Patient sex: F
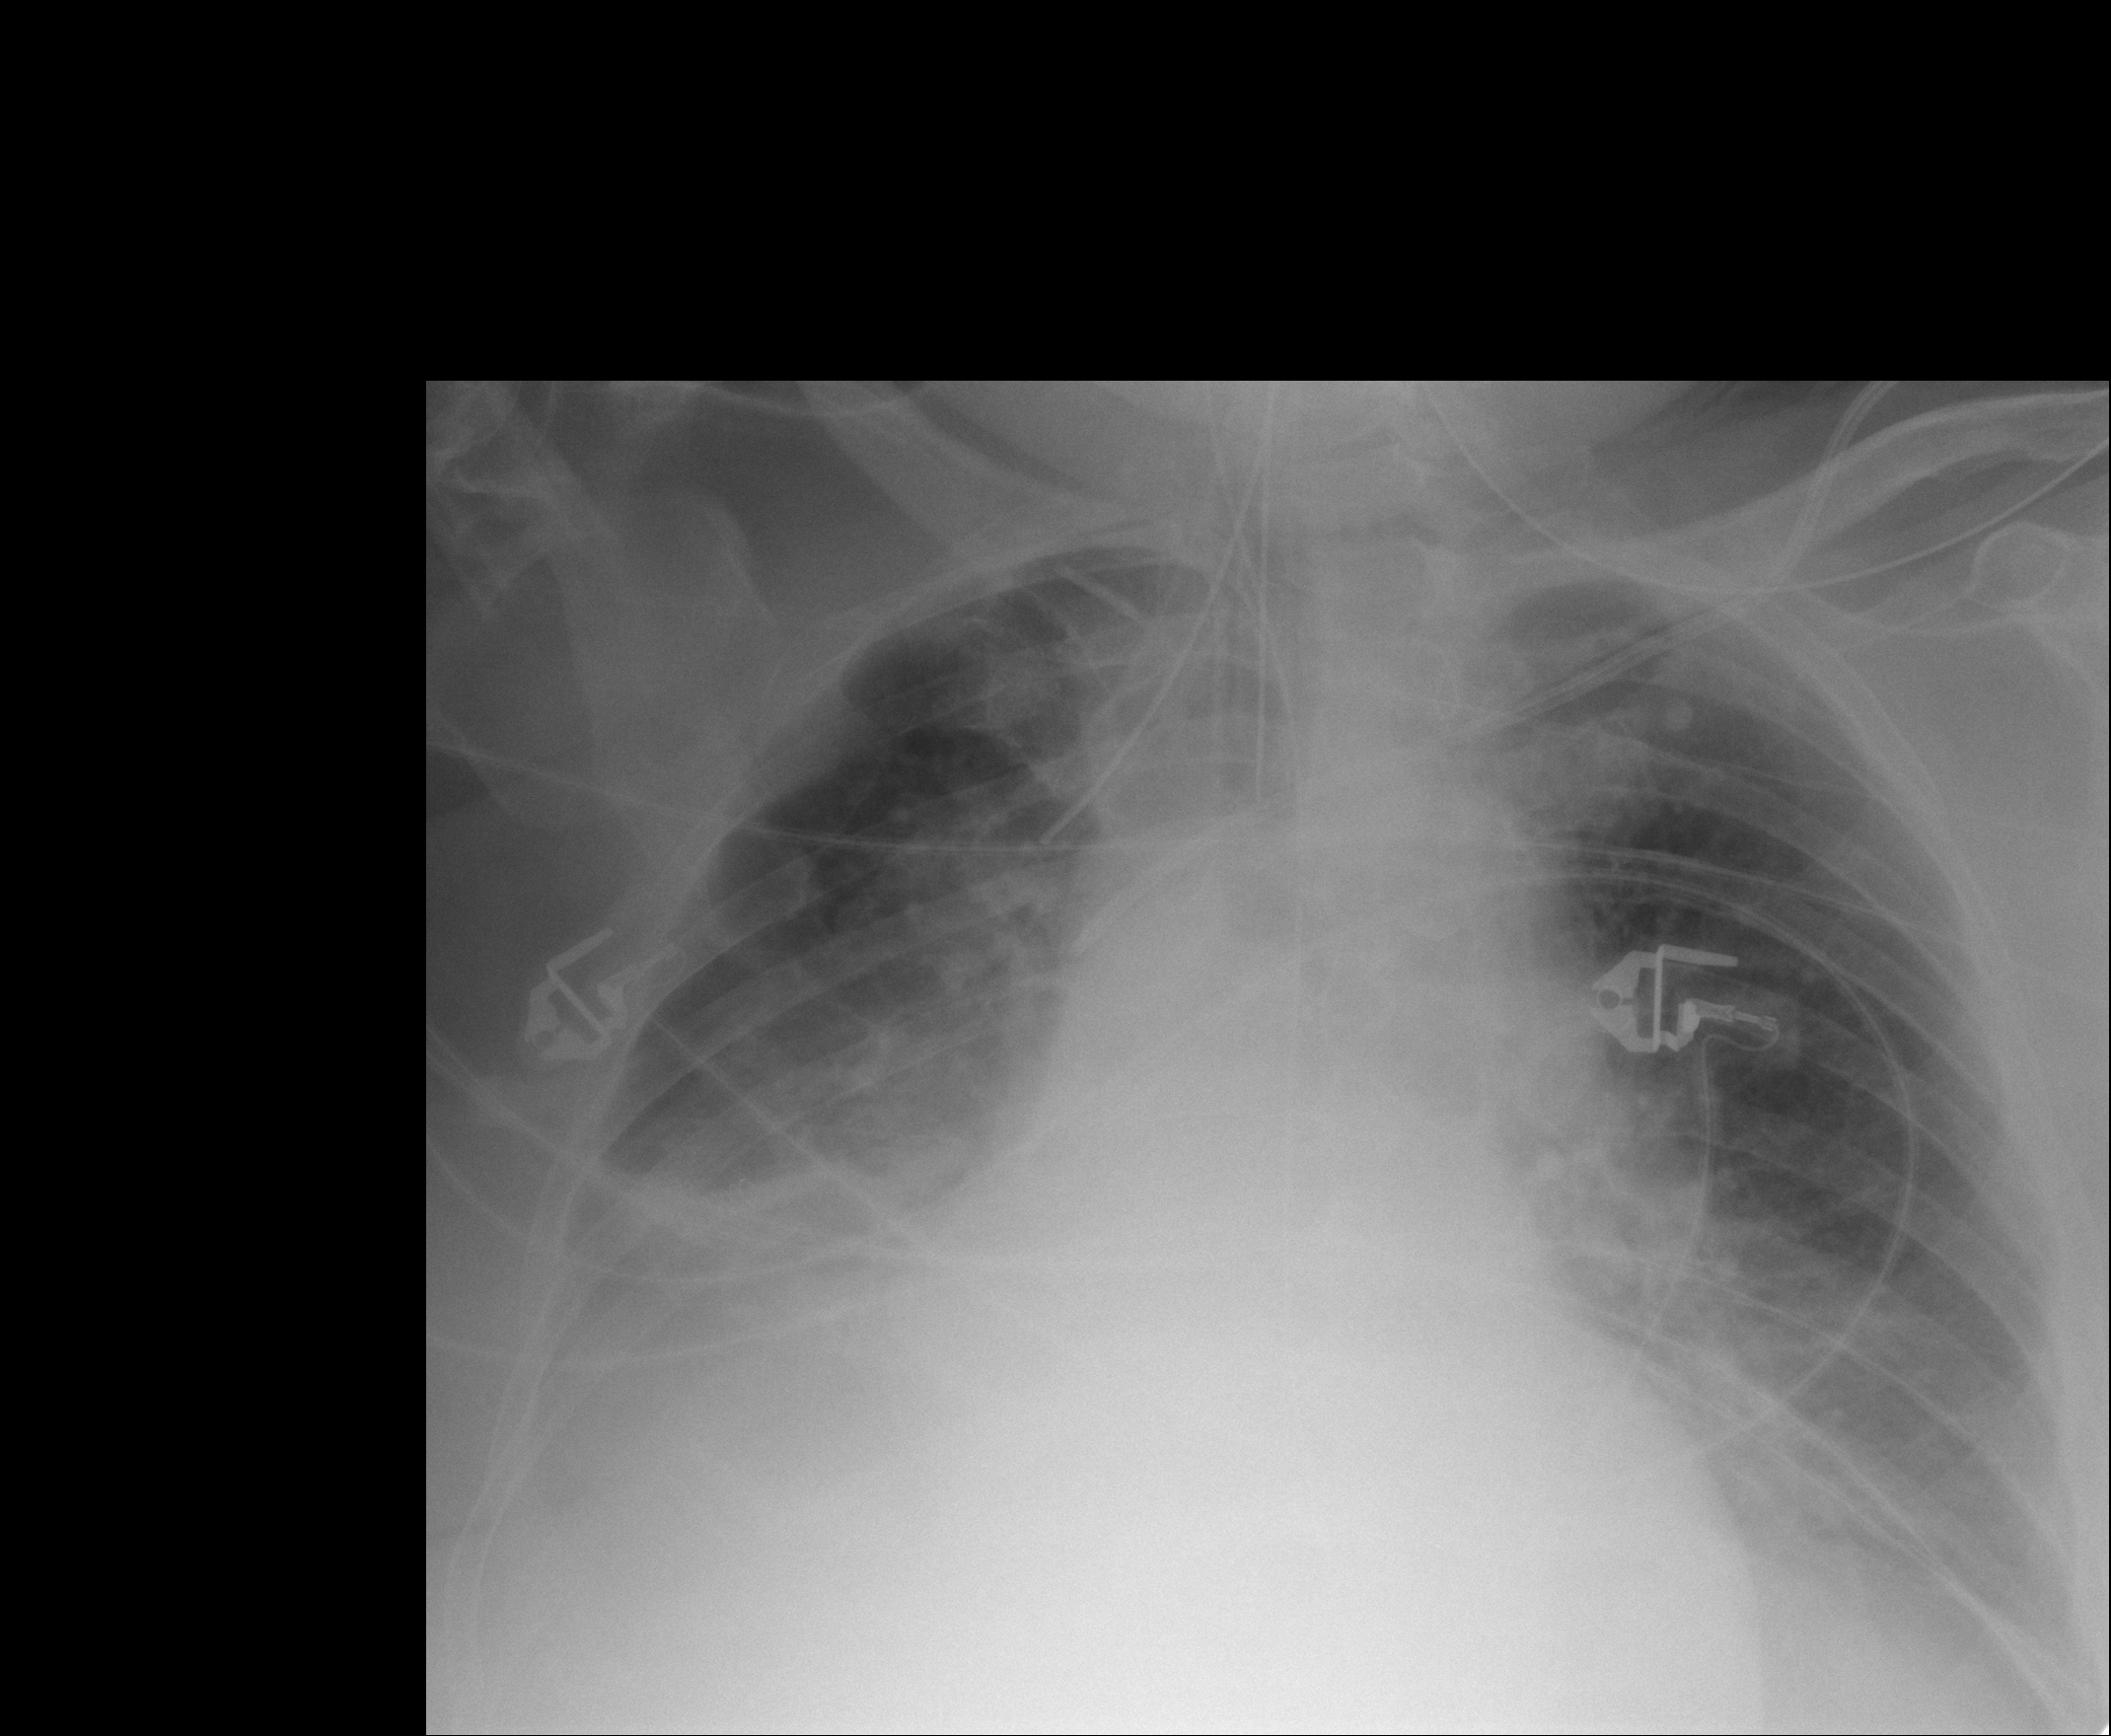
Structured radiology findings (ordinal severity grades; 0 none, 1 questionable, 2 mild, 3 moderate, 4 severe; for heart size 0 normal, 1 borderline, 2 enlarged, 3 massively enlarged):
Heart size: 0
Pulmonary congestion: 0
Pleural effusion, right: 3
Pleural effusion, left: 2
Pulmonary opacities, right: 0
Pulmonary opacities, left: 2
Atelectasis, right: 2
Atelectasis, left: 2